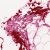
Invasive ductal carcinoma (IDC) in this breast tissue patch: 0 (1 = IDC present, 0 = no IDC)